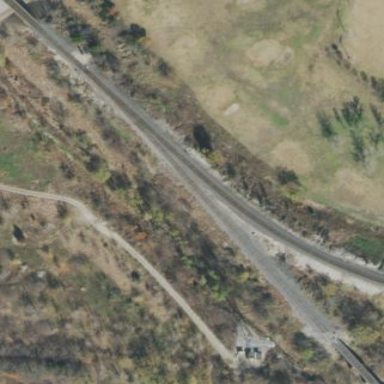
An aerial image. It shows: Railway area.